Question: I would like to implement an (open source) web application, where the user sends some kind of request via his browser to a Python web application. The request data is used to define and submit some kind of heavy computing job. Computing jobs are outsourced to a "worker backend" (also Python). During job processing, the job goes through different stages over time (from "submitted" over intermediate states to "finished", ideally). What I would like to accomplish is to display the current job state to the user in real time. This means that the worker backend has to communicate job states back to the web application. The web application then has to push information to the user's browser. I've brought a picture for you that schematically describes the basic idea:

The numbers in red circles indicate the chronological order of events. "web app" and "worker backend" are still to be designed. Now, I would be grateful when you can help me with some technology decisions.
My questions, specifically:
1. Which messaging technology should I apply between web app and worker backend? When the worker backend emits a signal (a message of some kind) about a certain job, it must trigger some event in the web application. Hence, I need some kind of callback that is associated with the client that initially has requested job submission. I think I need some pub/sub mechanism here, where the worker backend publishes and the web app subscribes. When the web app receives a message, it reacts on it by sending a status update to the client. I want the worker backend to be scalable and strongly decoupled from the web application. Hence, I was thinking about using Redis or ZeroMQ for this task. What do you think? Is my whole approach a bit too complicated?
2. Which technology should I use for pushing information to the browser? Just out of perfectionism I'd like to have real-time updates. I do not want to poll with a high frequency. I want immediate push to the client when the worker backend emits a message :-). Also, I do not need maximum browser support. This project first of all is more or less a techdemo for myself. Should I go for HTML5 server-sent events / websockets? Or would you recommend otherwise?
Big big thanks for your recommendations in advance.
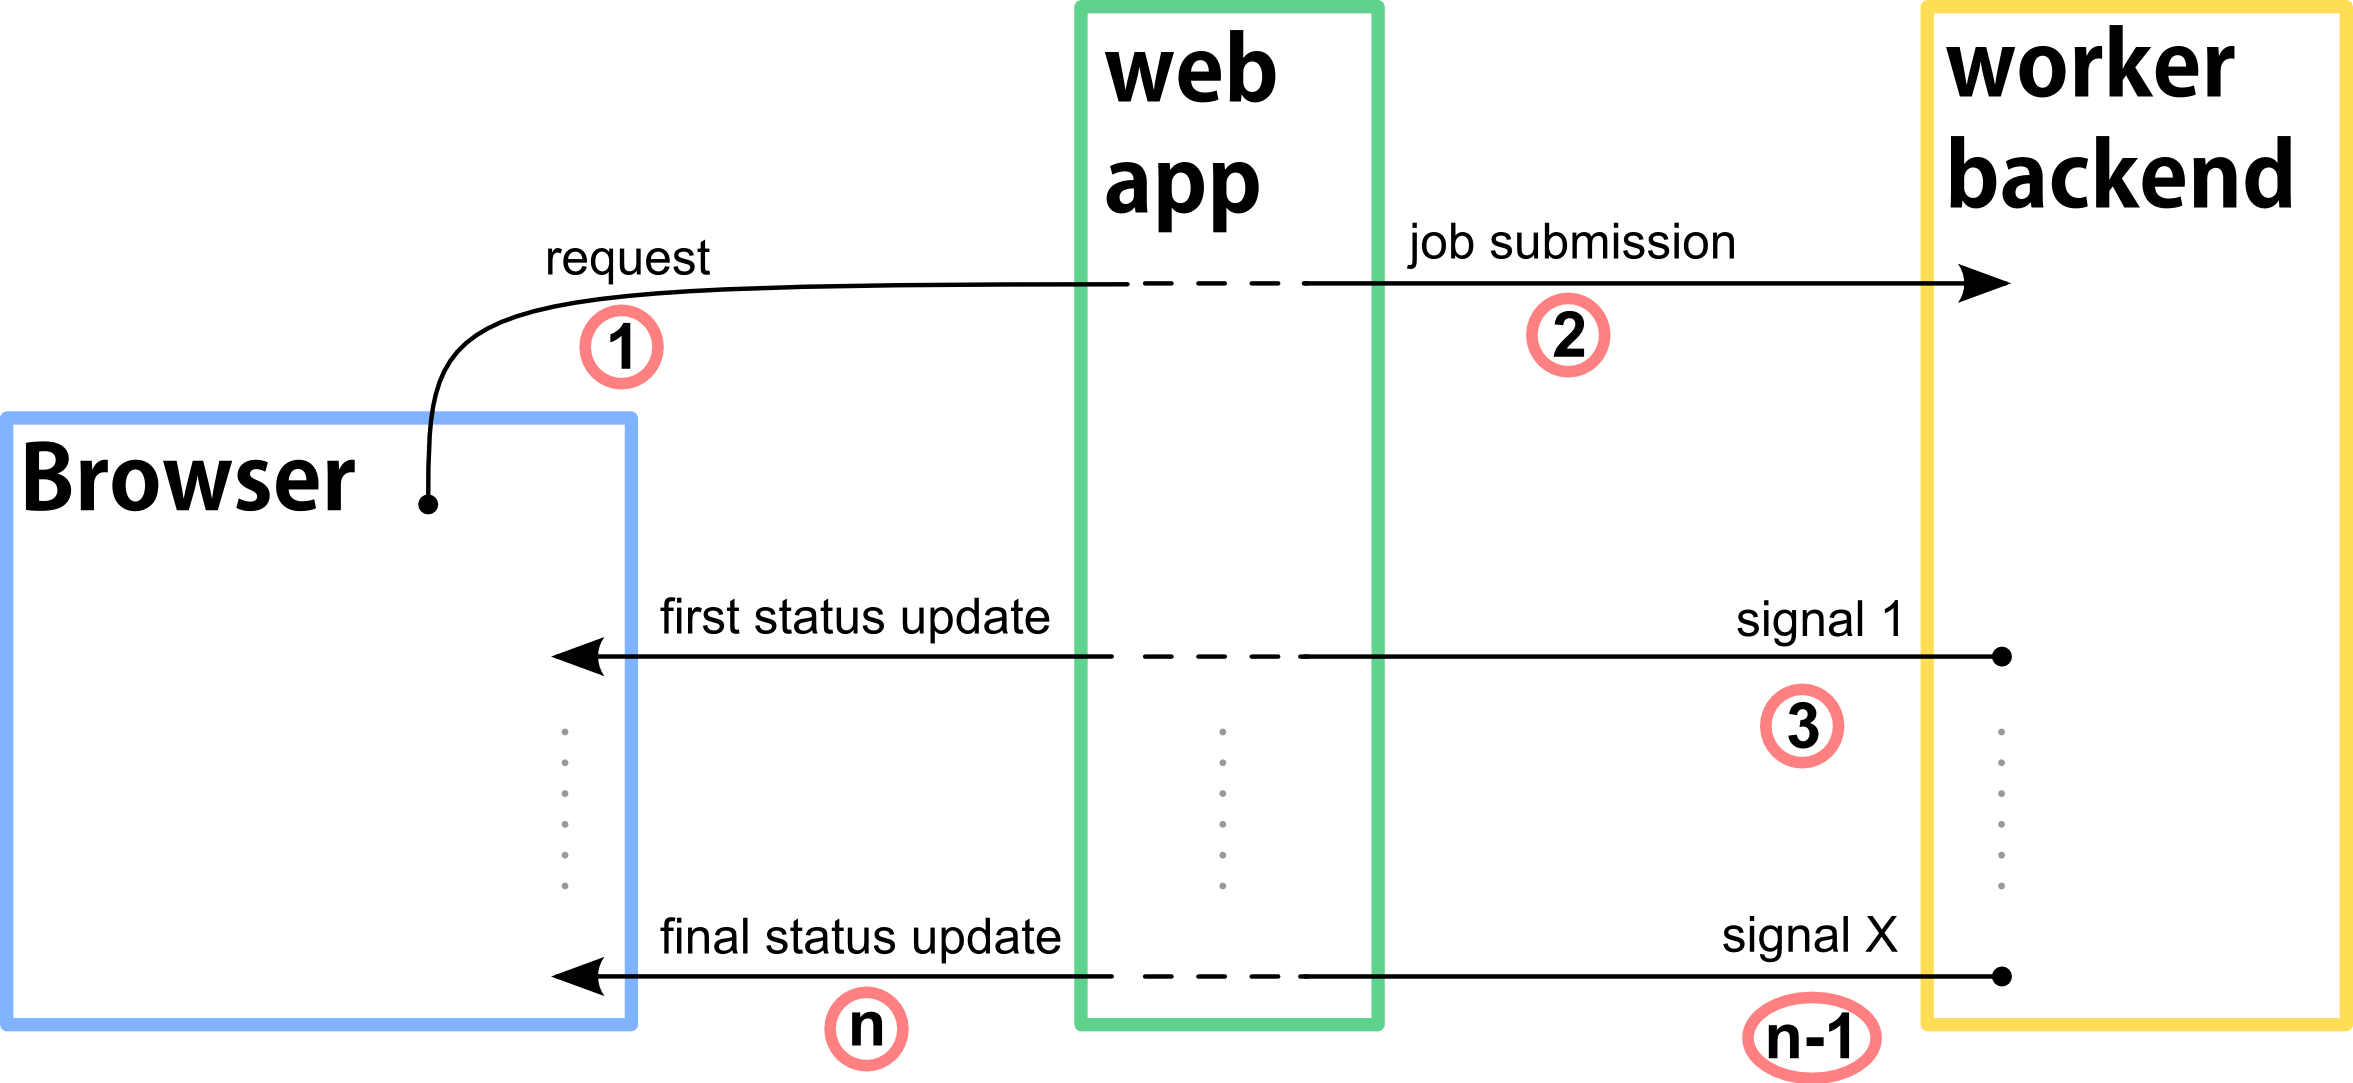
Answer: To be of any use, your web application is going to have a database. I would create a table in that database that is specifically for these jobs. You'd have a 'State' for each job.
This simplifies your system because you can just send off your request to start a job and hand it over to the backend workers (zmq is a good solution for this IMO). Since you're using python for the back-end, it's very trivial to get your worker jobs to either update its current working job in the database or have another 'updater' whose only job is updating fields in the database (keeping the logic separate will make for a better solution, allows you to possibly start up multiple 'updater' if you're doing a lot of updating)
Then for your frontend, since you do not want to poll the server, I'd do something of a <URL>.
---
To eliminate the web apps database polling, do the following:
make the initial request a long poll request to the web app, The web app sends off a zmq message to your backend (probably would need to be done with a REQ/REP socket) and waits. It waits until it gets a message from the zmq backend with a state change. When it gets a state change it responds to the frontend with the change. At this point, the frontend will send out a new long-poll request (with this jobs current id which can be its identity) and the web app will reconnect to the backend and wait for another state change. The trick to make this work is to use ZMQ's <URL>. This will allow the web app to reconnect to the same backend socket and get new updates. When the backend has a new update to send, it will signal the web app which in turn will respond to the long-poll request with its state change. This way there is no 'polling', no backend database and everything is event driven from the backend workers.
I'd setup some sort of watch-dog that if the frontend goes away (switches pages or closes browser), the backend sockets will be properly closed. No need for them to sit there indefintely blocking when it's changed state.